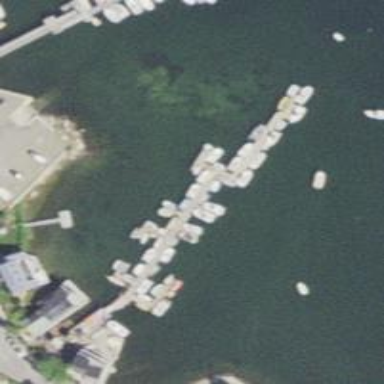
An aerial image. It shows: Man-made pier.